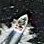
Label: civil